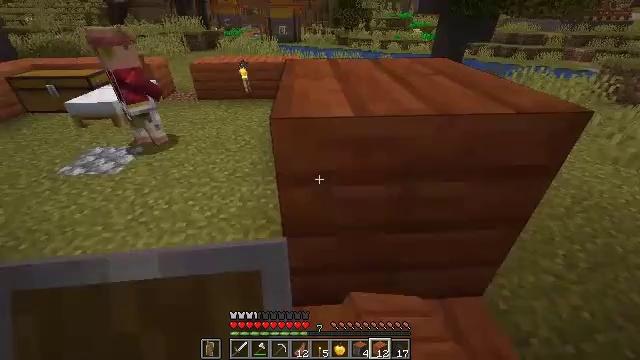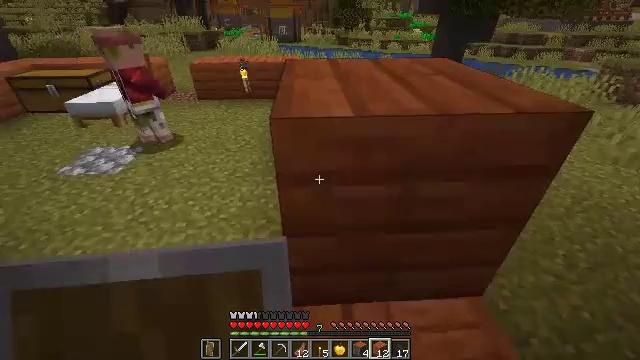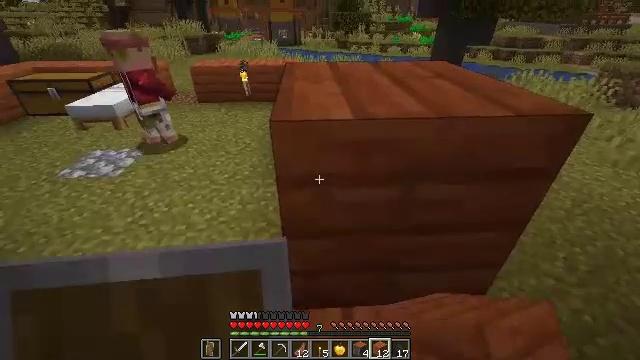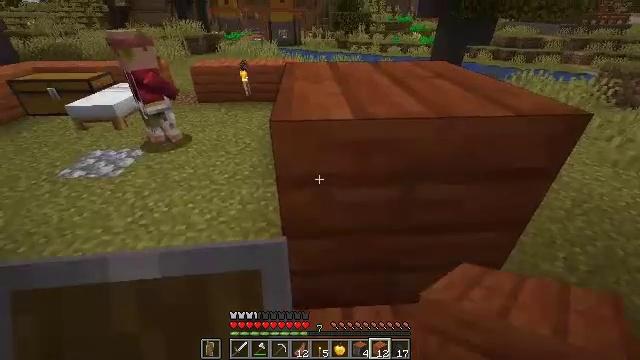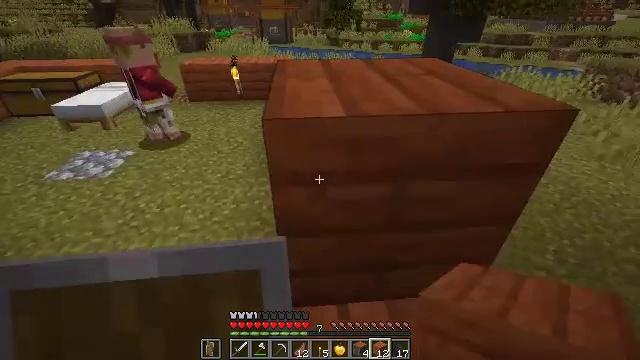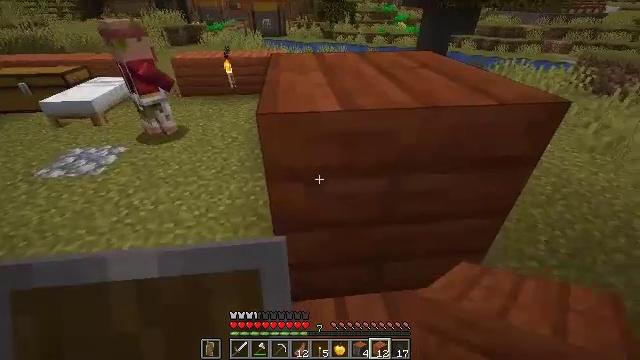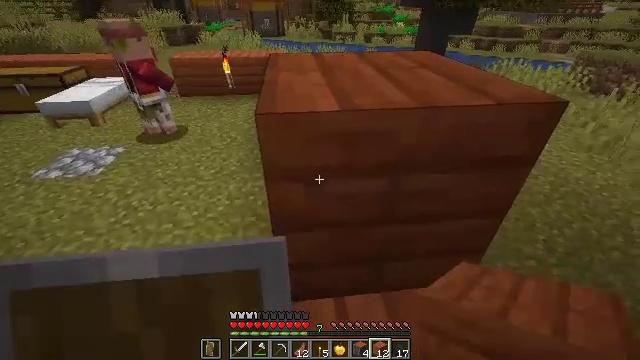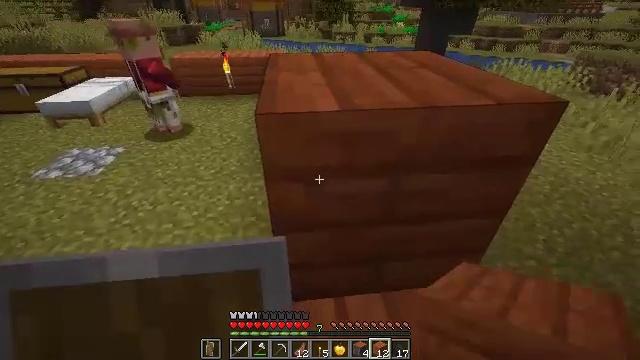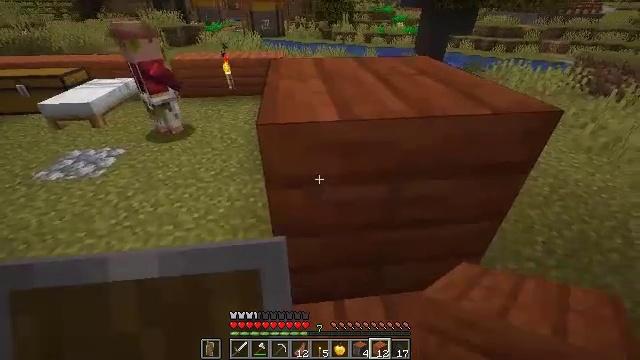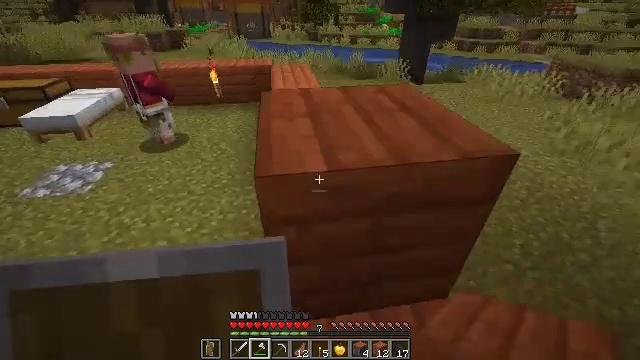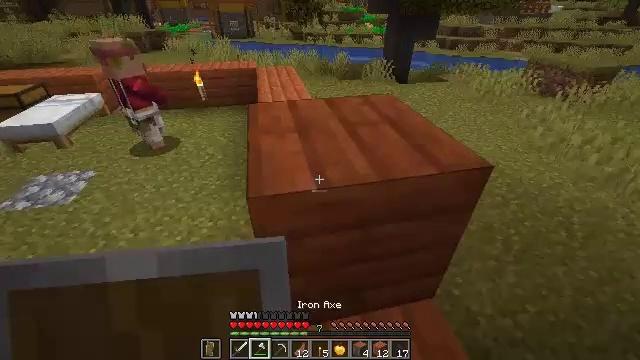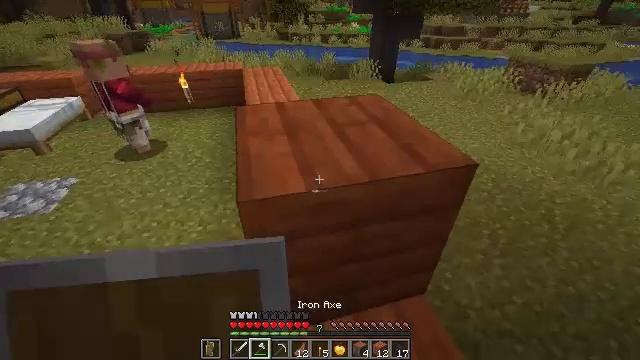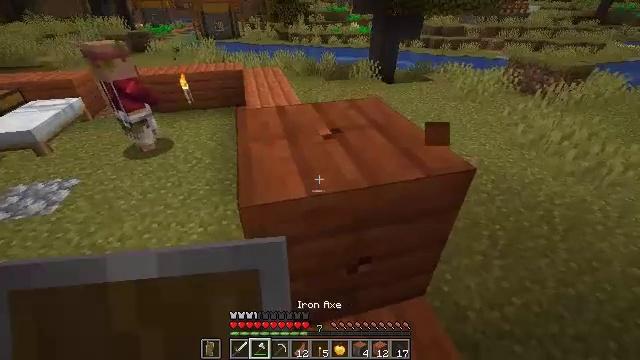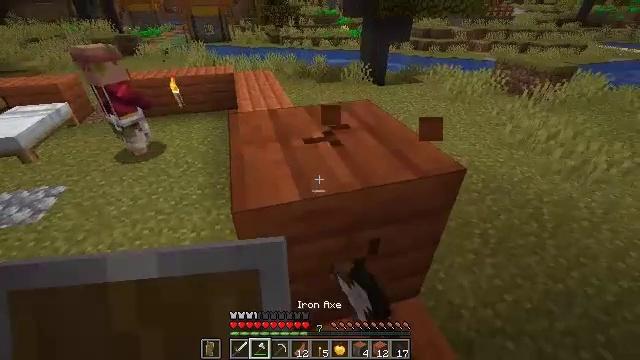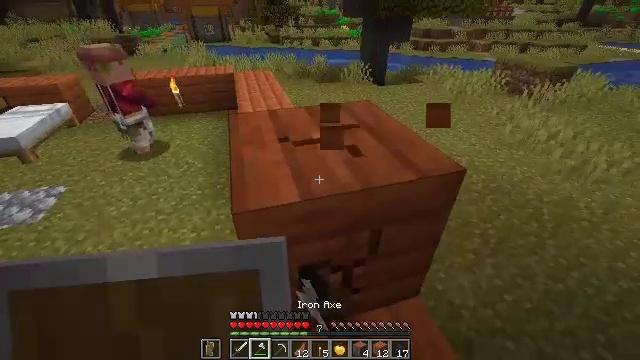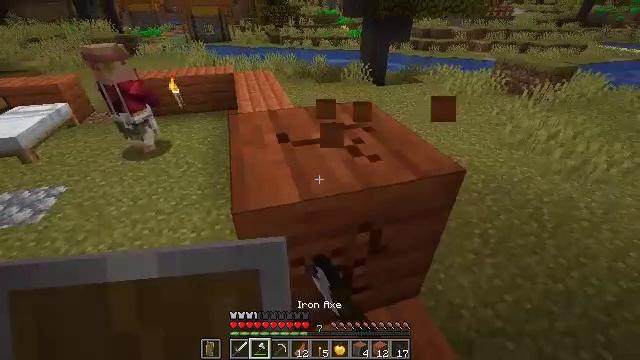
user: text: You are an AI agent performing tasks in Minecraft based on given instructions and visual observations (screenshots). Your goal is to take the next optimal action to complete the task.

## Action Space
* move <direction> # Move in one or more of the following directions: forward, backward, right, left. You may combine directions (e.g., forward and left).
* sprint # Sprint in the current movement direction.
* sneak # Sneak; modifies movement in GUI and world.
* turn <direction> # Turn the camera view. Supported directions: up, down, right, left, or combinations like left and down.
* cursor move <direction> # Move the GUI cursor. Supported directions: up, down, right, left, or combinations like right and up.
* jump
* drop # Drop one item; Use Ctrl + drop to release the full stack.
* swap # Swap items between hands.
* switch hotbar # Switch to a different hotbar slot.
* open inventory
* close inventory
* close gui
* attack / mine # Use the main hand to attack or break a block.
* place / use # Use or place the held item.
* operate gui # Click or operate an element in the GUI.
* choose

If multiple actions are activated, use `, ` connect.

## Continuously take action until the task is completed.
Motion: motion action
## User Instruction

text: Gather some acacia planks.
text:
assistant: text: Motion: sneak
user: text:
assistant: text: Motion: sneak
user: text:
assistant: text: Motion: sneak
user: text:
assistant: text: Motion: sneak, turn right
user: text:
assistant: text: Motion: sneak, turn right and down
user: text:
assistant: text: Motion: sneak
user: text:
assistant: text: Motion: no_op
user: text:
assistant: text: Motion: no_op
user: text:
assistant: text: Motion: turn right, switch to hotbar 2
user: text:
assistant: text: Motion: turn right, switch to hotbar 2
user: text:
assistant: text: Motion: turn right
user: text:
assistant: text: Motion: attack / mine
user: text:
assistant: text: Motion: turn right, attack / mine
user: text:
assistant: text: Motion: attack / mine
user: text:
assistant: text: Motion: attack / mine
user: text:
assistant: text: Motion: attack / mine
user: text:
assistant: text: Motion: attack / mine
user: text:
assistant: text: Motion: attack / mine
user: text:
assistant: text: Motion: attack / mine
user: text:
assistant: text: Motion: turn left, attack / mine
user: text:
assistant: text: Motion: turn left, attack / mine
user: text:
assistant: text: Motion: attack / mine
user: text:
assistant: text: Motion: attack / mine
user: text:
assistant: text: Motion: move forward, attack / mine
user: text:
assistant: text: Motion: move forward, attack / mine
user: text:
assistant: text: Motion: sneak